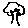
Label: tree